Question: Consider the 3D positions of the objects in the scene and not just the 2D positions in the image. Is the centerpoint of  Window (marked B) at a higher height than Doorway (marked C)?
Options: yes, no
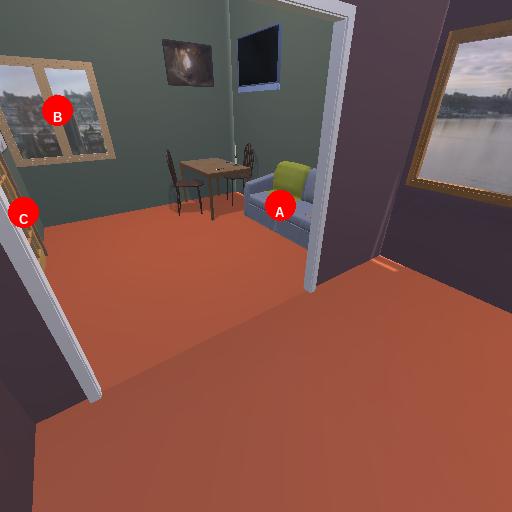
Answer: yes